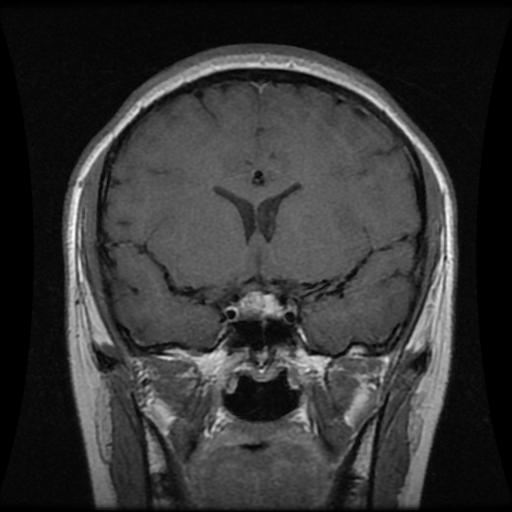
Label: pituitary